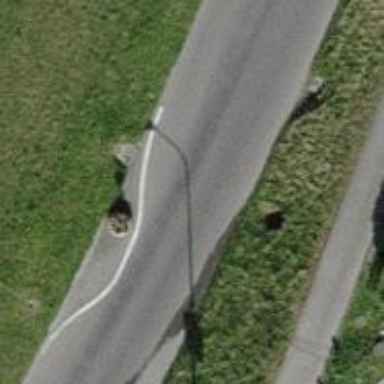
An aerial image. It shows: Chicane for traffic calming.